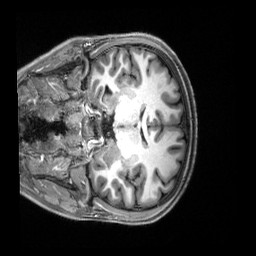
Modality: T1w
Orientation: coronal
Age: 22
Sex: female
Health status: healthy
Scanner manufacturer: siemens
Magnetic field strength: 3 T
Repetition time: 2.5 s
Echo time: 0.00222 s